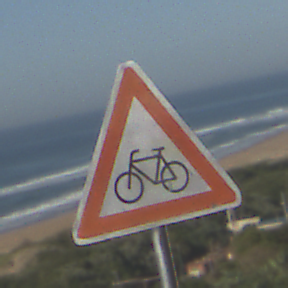
Verkehrszeichen: RadverkehrRechts
Umgebung: Outdoor, Urban
Tageszeit: MorningAfternoon
Wetter: Clear
Licht: Natural
Jahreszeit: NotSpecified
Kontrast: HighContrast